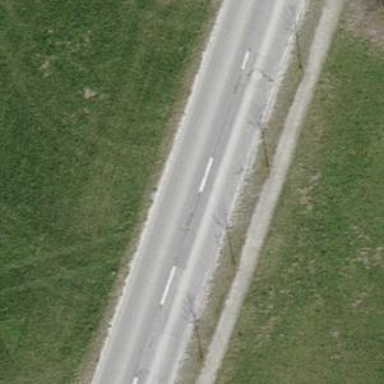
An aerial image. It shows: Footway with pebblestone surface.